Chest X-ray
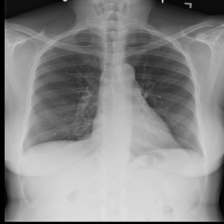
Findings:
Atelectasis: negative
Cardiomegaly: negative
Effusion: negative
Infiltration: positive
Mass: negative
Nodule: negative
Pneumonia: negative
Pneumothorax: negative
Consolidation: negative
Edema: negative
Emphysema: negative
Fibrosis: negative
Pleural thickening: negative
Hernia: negative